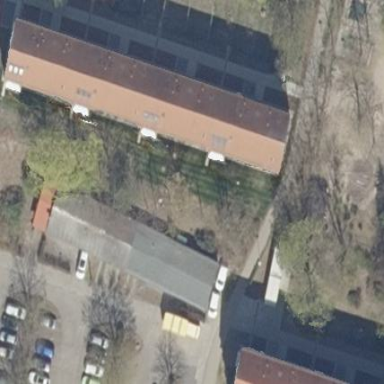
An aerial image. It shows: Office building with gabled roof.